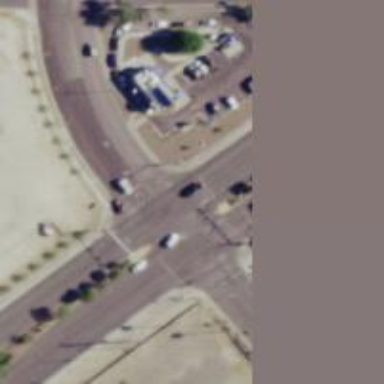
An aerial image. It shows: Solid stop line on the road marking.